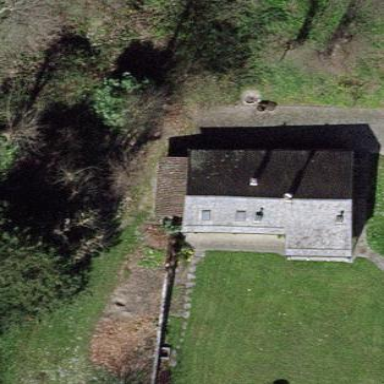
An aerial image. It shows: Detached building.